Field crop: tomato
Growth stage: 1
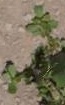
Species: portulaca